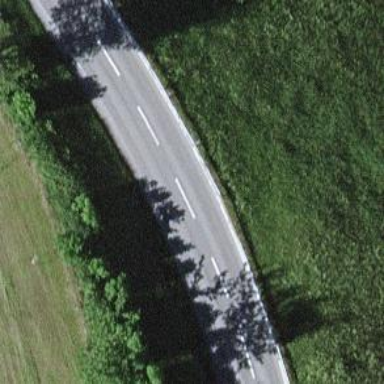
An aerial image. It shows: Tertiary road.